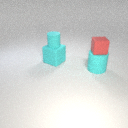
small cyan rubber cylinder above large cyan rubber cube